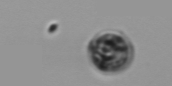
Label: Dinophyceae